Question: I am facing a weird issue with 'ng-checked'. I am applying it in my edit form to show selected option value but its not working. Following is my code and screen shot -
My controller code -
'''
if( true == $scope.employee.active ) {
$scope.is_active_yes = true;
$scope.is_active_no = false;
}
else {
$scope.is_active_yes = false;
$scope.is_active_no = true;
}
});
'''
Code in my Jade template -
'''
.row
.control-label.col-md-3 Is Active:
.col-md-6
input(type="radio", name="active", ng-model="employee.active", value="yes" ng-checked="{{is_active_yes}}")
| Yes
input(type="radio", name="active", ng-model="employee.active", value="no" ng-checked="{{is_active_no}}")
| No
'''
Though value is coming in my form for 'ng-checked' but it is not applying to the markup. Let me know what I am doing wrong here ?
FYI - No error in the console and data is coming as you can check it in the screenshot.

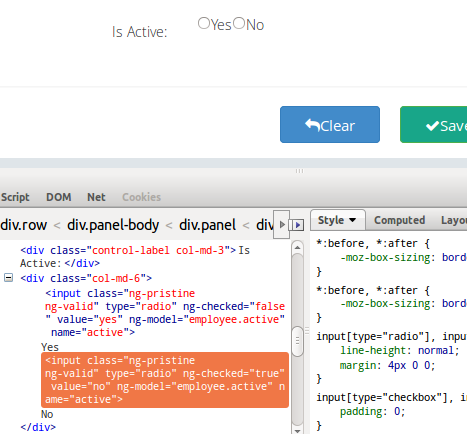
Answer: The 'ngChecked' directive works on <URL> and not on interpolated values. So don't wrap your expressions within '{{ }}':
'''
ng-checked="is_active_yes"
'''